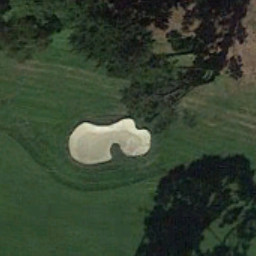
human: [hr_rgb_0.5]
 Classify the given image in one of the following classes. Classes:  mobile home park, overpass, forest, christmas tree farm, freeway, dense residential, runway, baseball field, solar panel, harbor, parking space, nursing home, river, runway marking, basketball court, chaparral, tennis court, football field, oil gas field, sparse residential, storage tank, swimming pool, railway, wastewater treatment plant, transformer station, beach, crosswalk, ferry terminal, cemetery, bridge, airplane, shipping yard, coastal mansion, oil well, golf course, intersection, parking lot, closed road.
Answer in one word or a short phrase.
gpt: golf course